Field crop: maize
Growth stage: 1
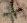
Species: atriplex